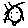
Label: sun